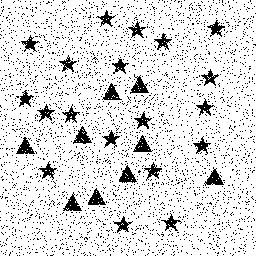
Squares: 0
Triangles: 9
Stars: 19
Total shapes: 28